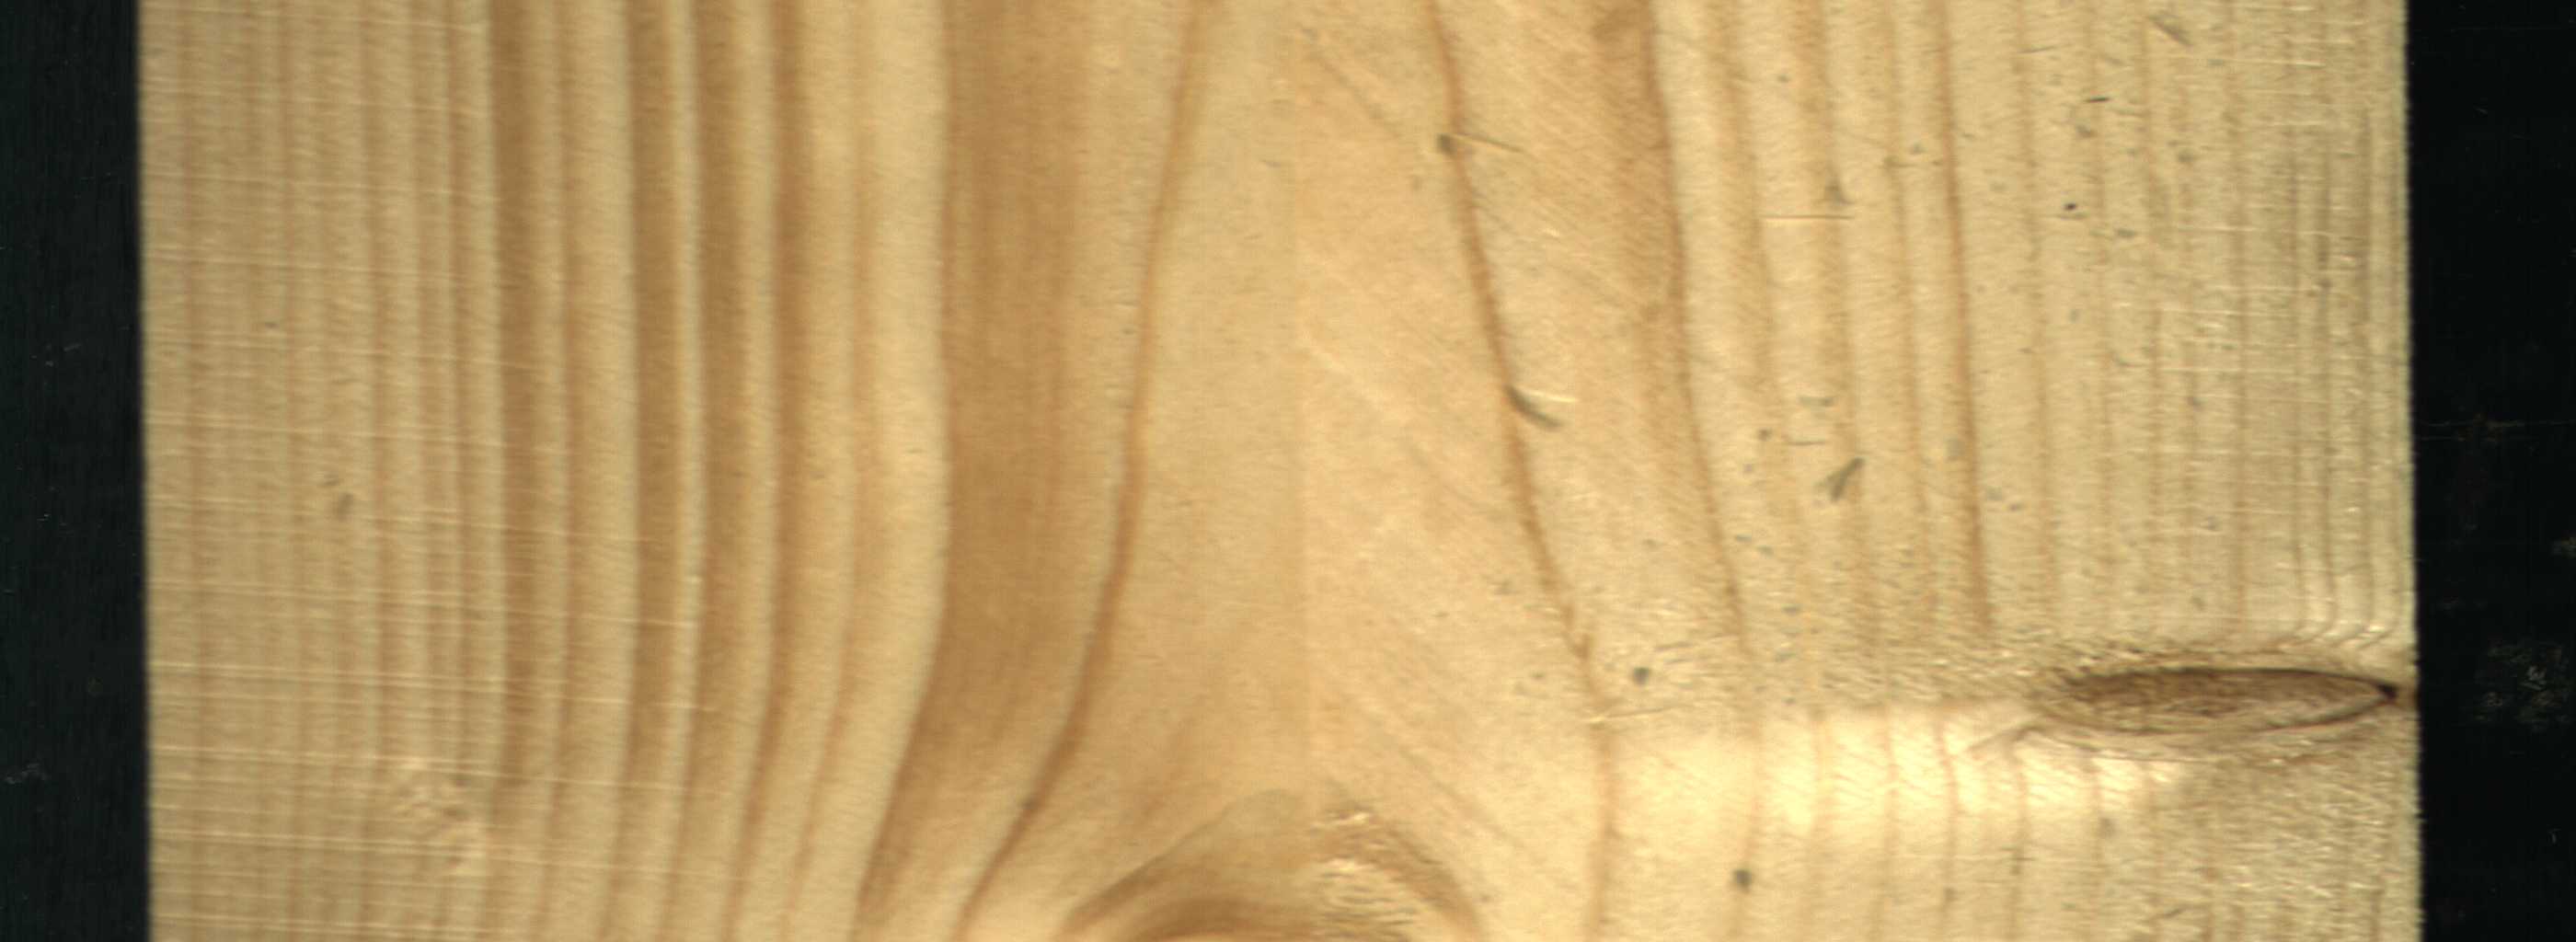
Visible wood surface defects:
Live_Knot